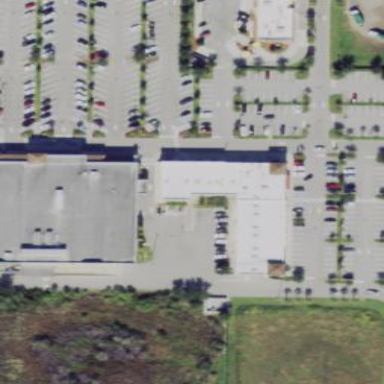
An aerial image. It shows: Retail building.